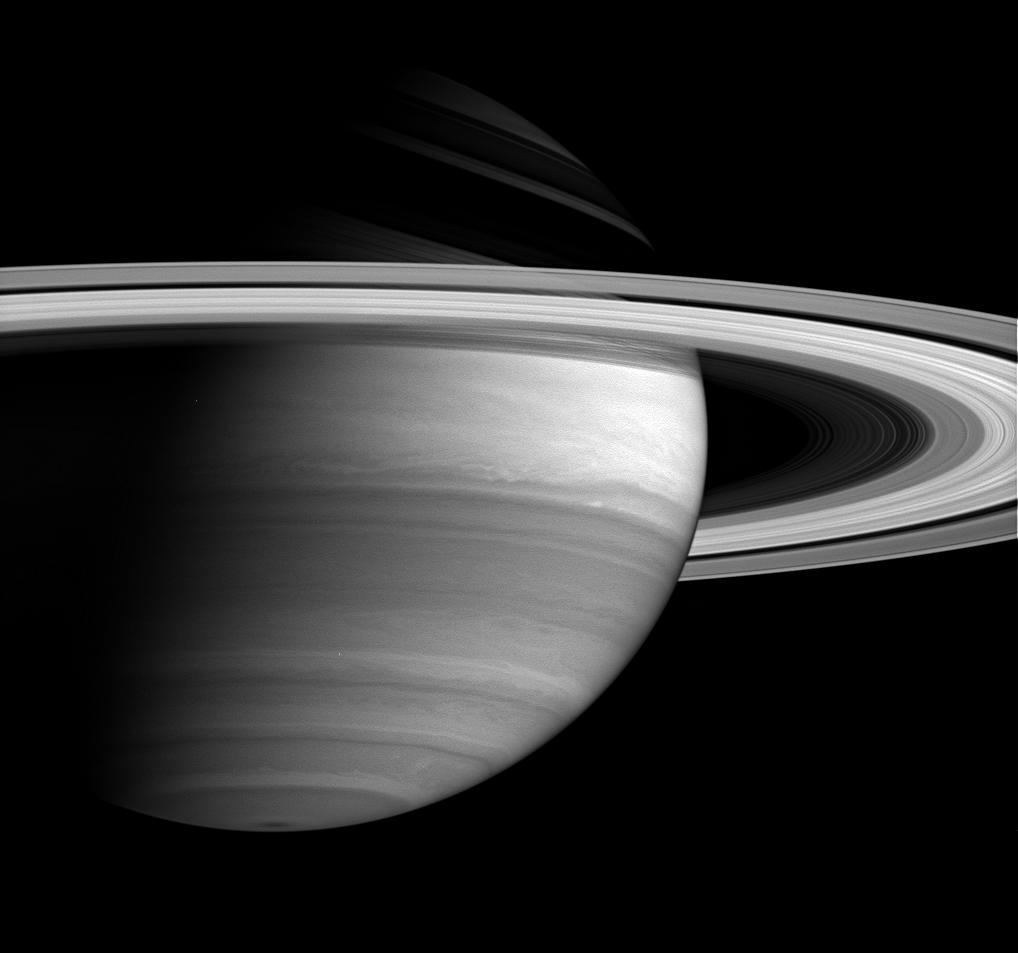
Bright Bands Saturn, Cassini-Huygens